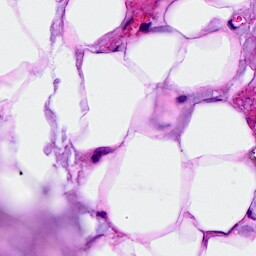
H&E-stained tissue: Breast